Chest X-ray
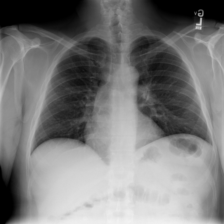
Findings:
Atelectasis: negative
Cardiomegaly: negative
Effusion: positive
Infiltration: negative
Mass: negative
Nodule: negative
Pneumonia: negative
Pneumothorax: negative
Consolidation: negative
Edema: negative
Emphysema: negative
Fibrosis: negative
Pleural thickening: negative
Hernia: negative